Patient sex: M
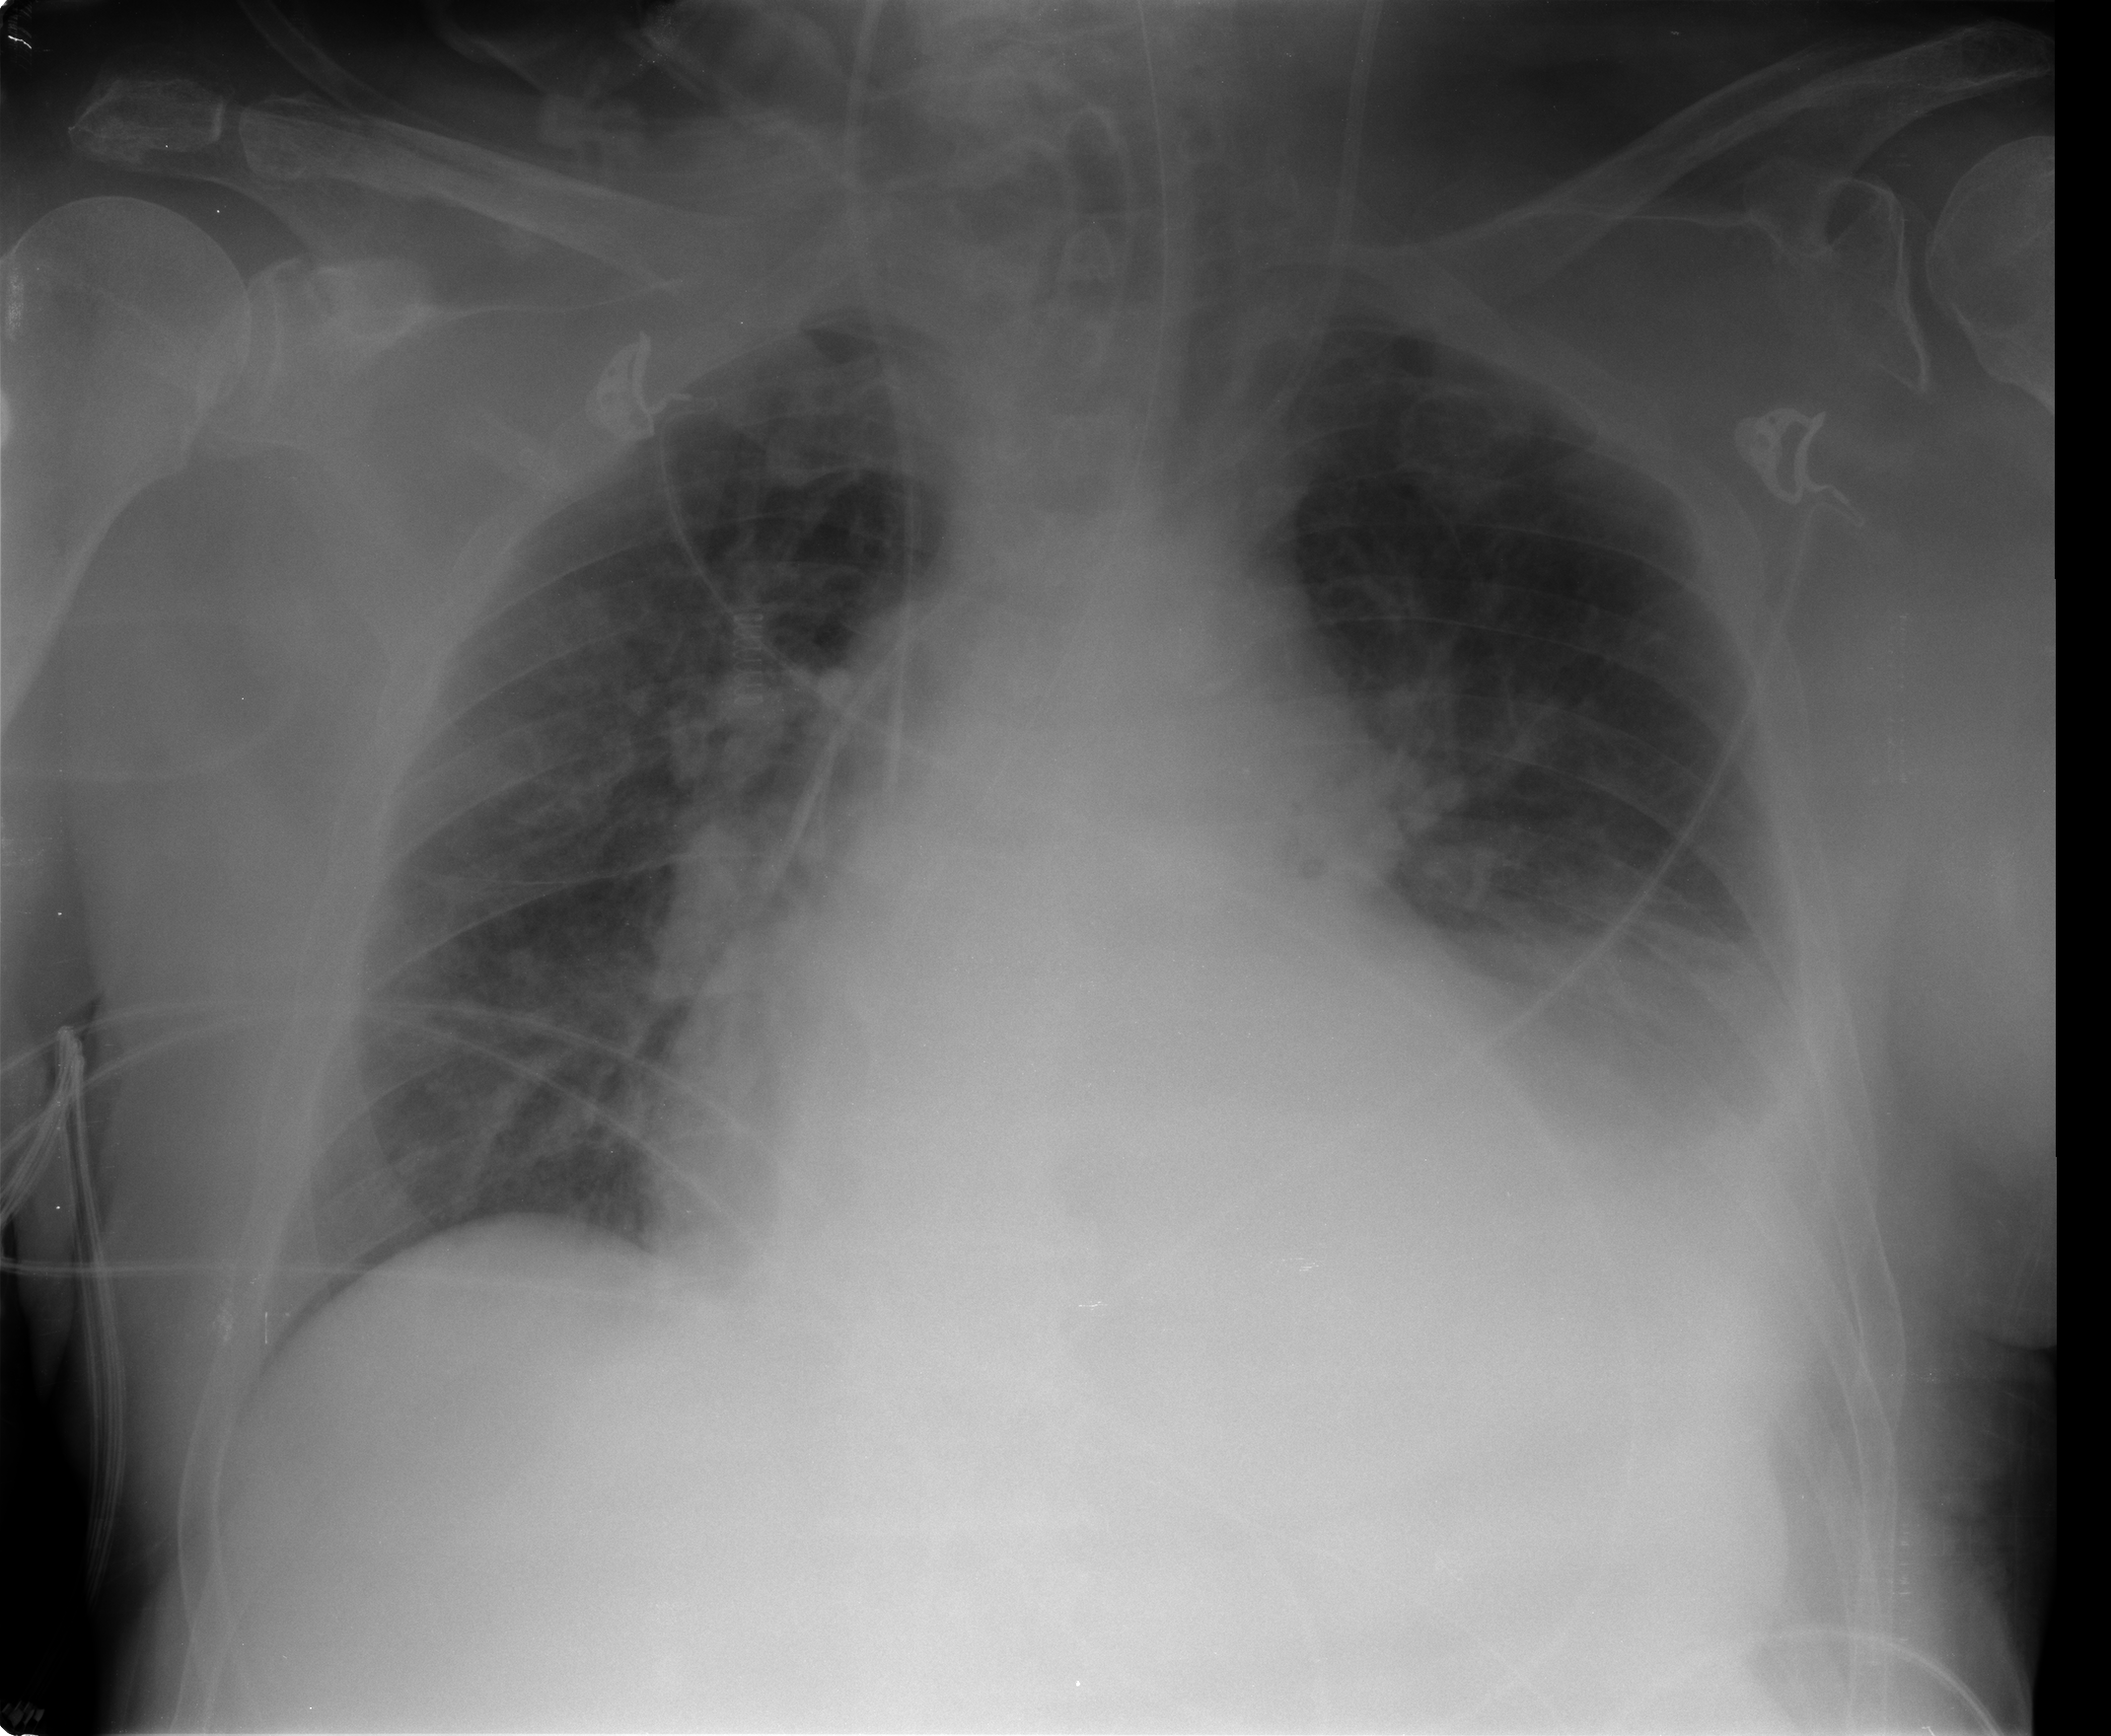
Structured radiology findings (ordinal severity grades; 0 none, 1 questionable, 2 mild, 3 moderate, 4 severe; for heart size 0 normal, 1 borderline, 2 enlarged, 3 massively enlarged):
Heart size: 3
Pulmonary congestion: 2
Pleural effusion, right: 0
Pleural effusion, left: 2
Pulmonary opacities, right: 2
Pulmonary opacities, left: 0
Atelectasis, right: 1
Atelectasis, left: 1